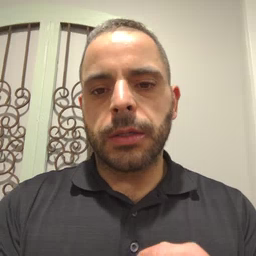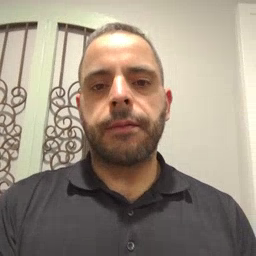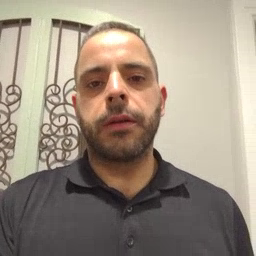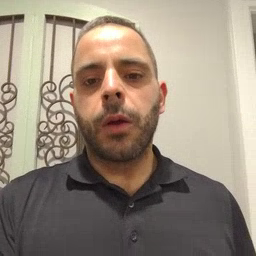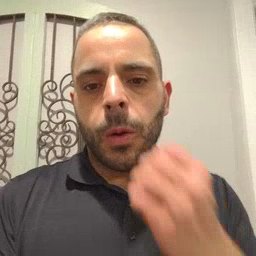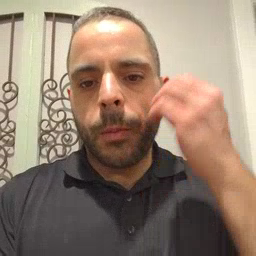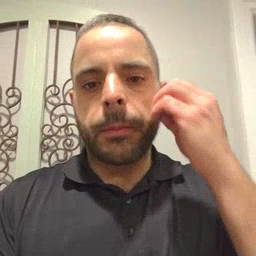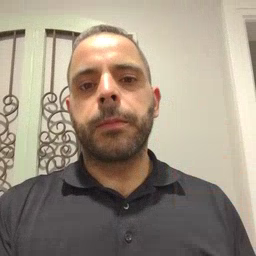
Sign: home